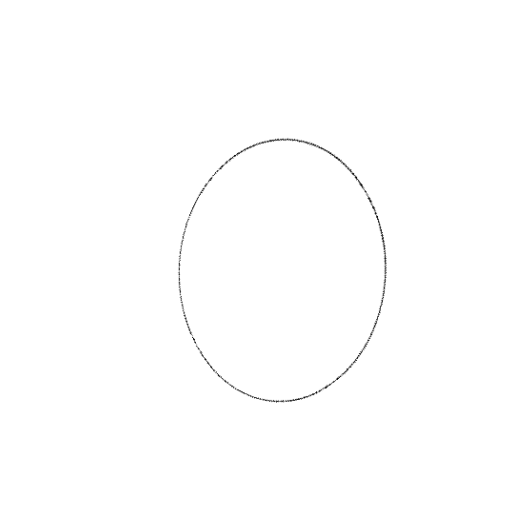
Crossing number: 0